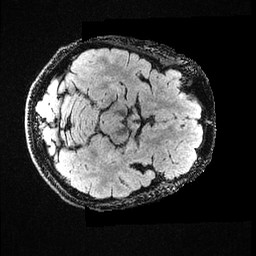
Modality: FLAIR
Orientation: axial
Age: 55
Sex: female
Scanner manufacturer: ge
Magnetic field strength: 3 T
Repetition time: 4.802 s
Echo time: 0.1171 s